Field crop: tomato
Growth stage: 2
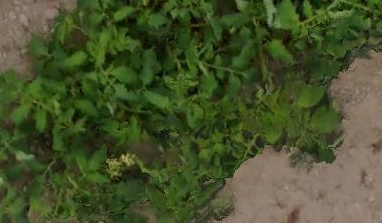
Species: tomato